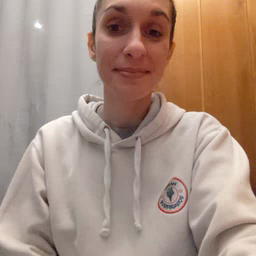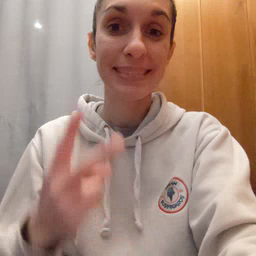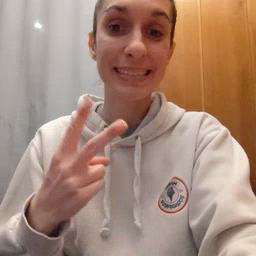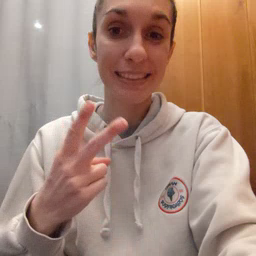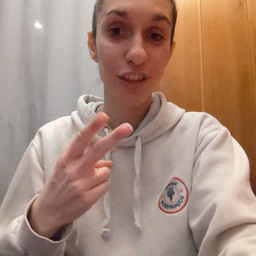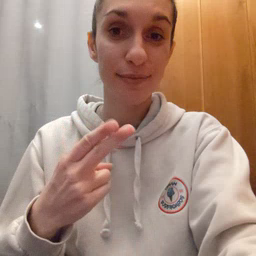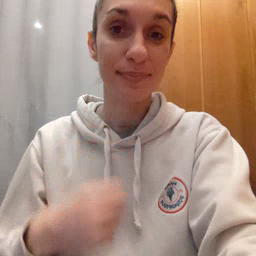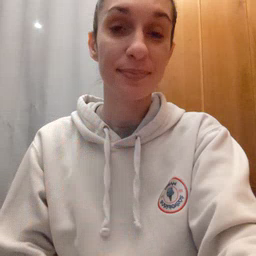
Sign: scissors